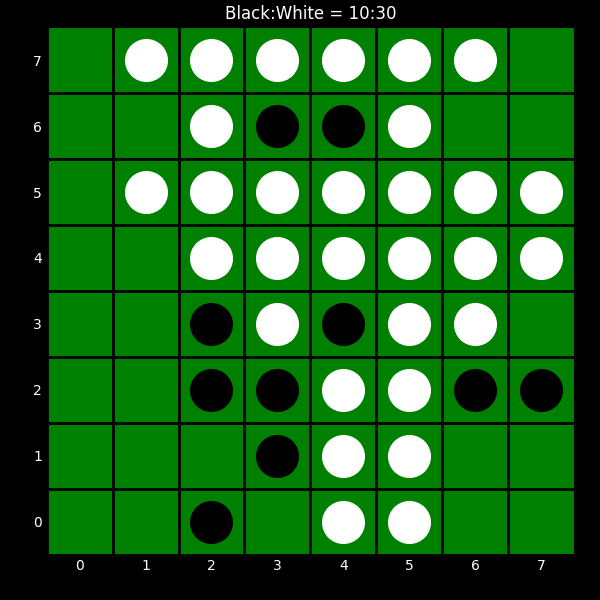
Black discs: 10
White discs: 30